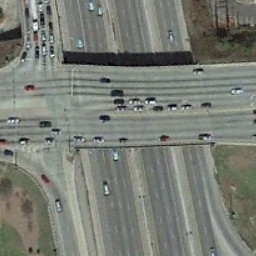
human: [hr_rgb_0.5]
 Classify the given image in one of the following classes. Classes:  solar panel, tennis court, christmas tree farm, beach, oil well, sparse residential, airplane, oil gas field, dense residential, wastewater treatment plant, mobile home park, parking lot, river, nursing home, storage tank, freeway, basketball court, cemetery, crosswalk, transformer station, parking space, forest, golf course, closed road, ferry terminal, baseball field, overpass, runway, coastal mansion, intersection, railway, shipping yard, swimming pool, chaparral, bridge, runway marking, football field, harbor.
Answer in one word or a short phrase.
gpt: overpass